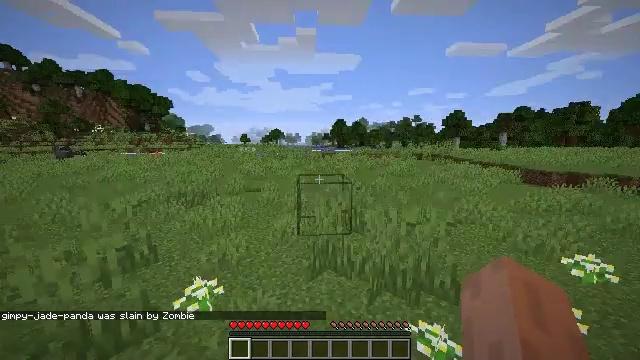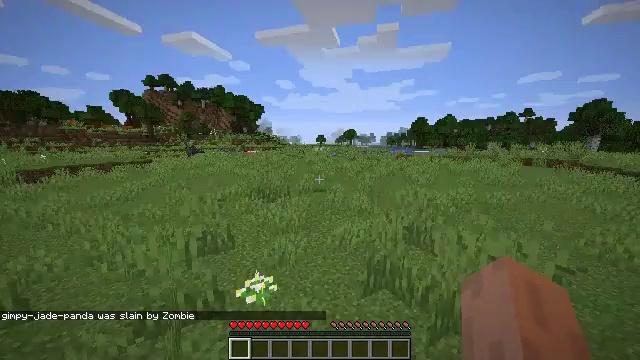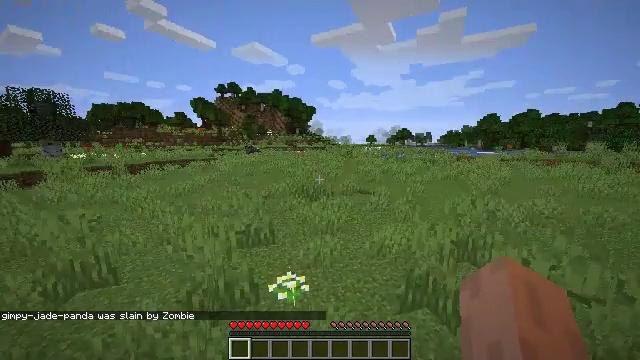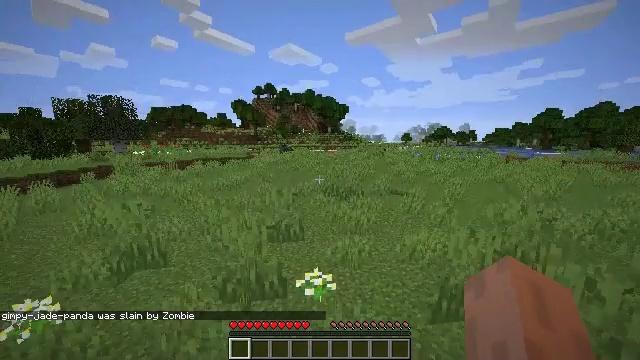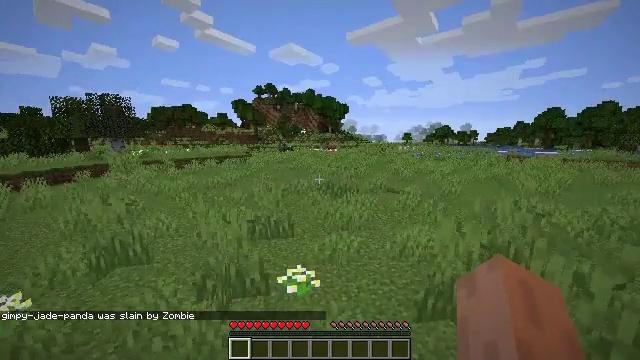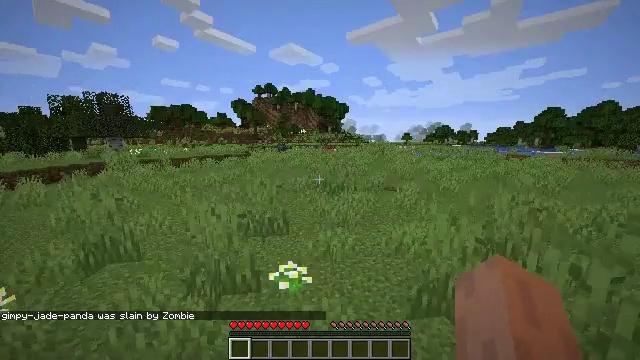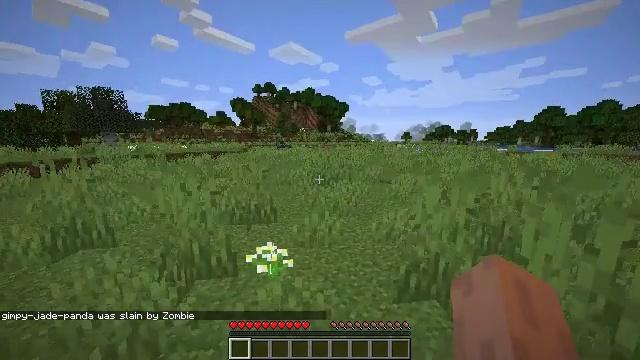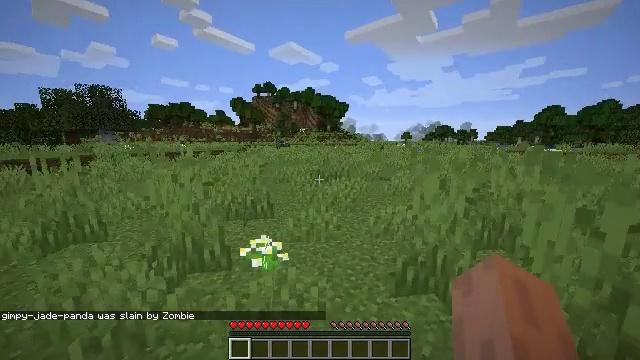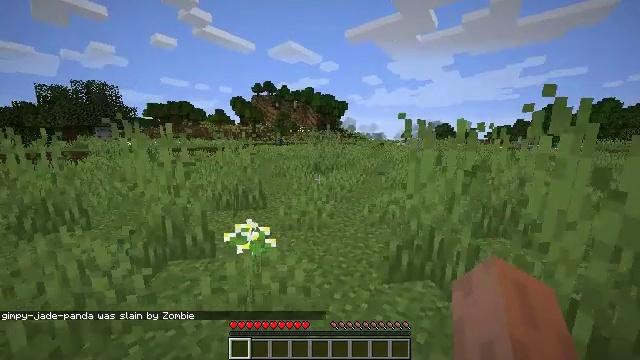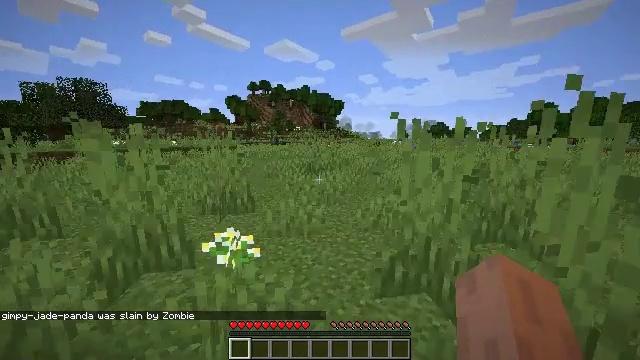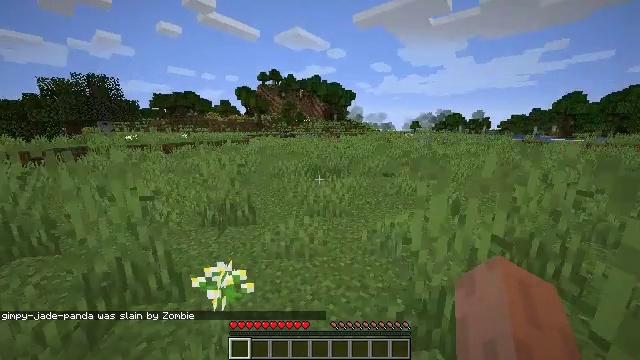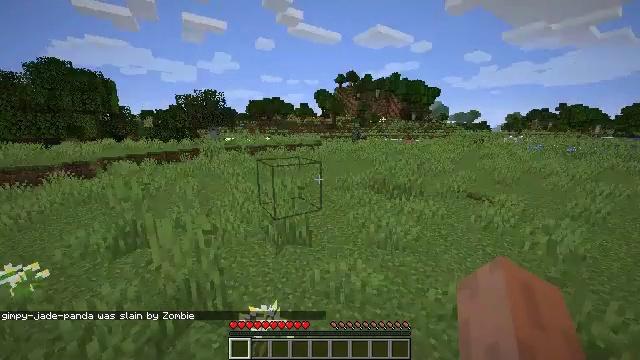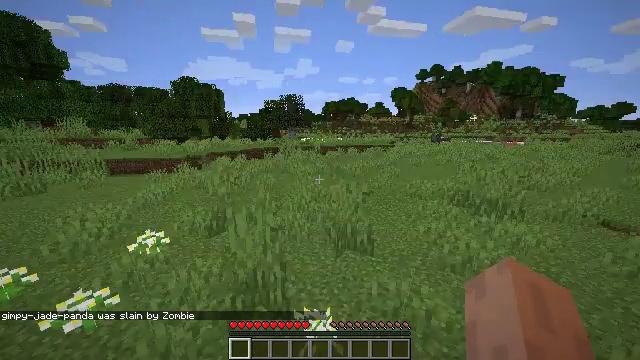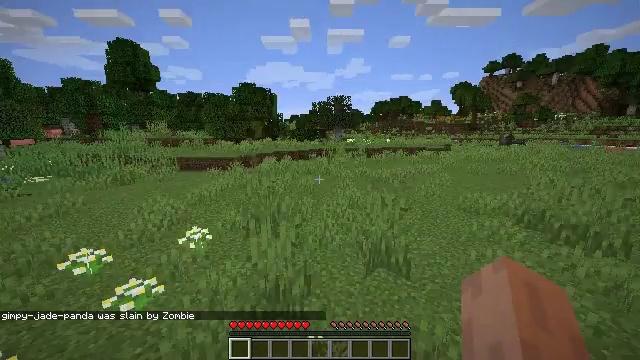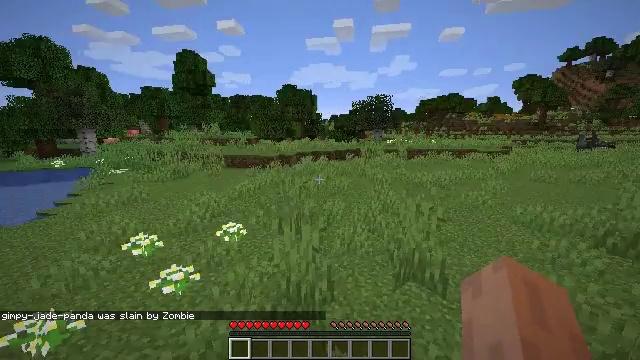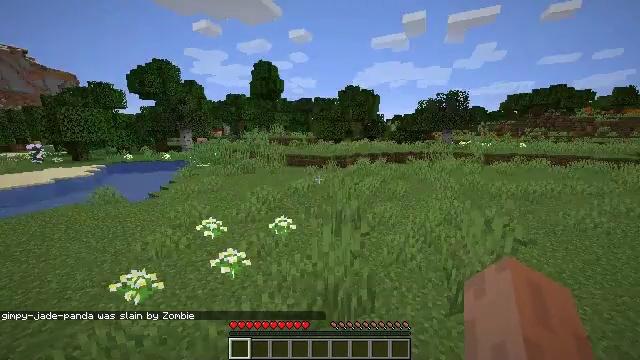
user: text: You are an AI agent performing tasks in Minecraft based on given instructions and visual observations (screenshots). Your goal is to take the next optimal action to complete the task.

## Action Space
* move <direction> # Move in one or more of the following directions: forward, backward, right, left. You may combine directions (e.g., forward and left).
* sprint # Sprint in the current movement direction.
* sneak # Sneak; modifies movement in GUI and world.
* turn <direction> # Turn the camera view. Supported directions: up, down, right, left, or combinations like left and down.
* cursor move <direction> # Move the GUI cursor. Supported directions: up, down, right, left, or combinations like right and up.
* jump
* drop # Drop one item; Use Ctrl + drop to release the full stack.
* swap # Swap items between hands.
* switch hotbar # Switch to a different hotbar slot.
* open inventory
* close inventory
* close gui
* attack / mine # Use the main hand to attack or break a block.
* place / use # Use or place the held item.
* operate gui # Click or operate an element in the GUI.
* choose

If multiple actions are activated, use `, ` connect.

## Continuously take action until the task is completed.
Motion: motion action
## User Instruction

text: Kill a skeleton.
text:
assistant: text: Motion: move forward, sprint, turn left, jump
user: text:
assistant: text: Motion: move forward, sprint, turn left, jump
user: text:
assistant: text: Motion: move forward, sprint, turn left, jump
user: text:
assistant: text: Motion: move forward, sprint, jump
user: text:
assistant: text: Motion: move forward, sprint, jump
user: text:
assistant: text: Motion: move forward, sprint, jump
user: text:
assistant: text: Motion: move forward, sprint, jump
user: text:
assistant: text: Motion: move forward, sprint, jump
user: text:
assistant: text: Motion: move forward, sprint, jump
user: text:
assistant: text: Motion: move forward, sprint, turn left and down, jump
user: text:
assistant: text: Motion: move forward, sprint, turn left, jump
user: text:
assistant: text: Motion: move forward, sprint, turn left, jump
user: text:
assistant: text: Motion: move forward, sprint, turn left, jump
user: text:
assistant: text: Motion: move forward, sprint, turn left, jump
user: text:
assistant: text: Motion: move forward, sprint, turn left, jump
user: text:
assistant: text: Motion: move forward, sprint, turn left, jump
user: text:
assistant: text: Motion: move forward, sprint, turn left, jump
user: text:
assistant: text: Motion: move forward, sprint, turn left, jump
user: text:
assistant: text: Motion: move forward, sprint, turn left, jump
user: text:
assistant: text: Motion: move forward, sprint, turn left, jump
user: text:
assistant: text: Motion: move forward, sprint, turn left, jump
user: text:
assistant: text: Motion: move forward, sprint, turn left, jump
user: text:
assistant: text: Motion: move forward, sprint, turn left, jump
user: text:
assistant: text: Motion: move forward, sprint, turn left and up, jump
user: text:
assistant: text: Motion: move forward, sprint, turn left and up, jump
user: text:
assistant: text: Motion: move forward, sprint, turn left and up, jump
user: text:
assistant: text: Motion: move forward, sprint, turn left and up, jump
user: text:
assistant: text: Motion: move forward, sprint, turn left, jump
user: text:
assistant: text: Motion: move forward, sprint, turn left, jump
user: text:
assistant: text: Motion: move forward, sprint, turn left, jump